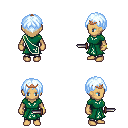
a pixel art fantasy rpg character, female body template, human, tanned skin, sash dress, metal pants, white cyan parted hairstyle, bronze tiara, bracelets, dagger, four views (front, back, left, right), 2x2 character sprite sheet, small pixel art, hard edges, no anti-aliasing